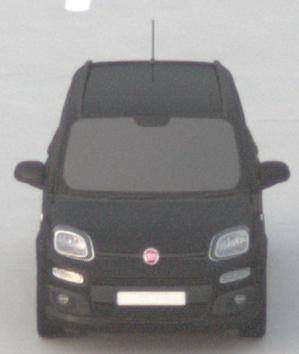
Make: Fiat
Model: Panda 1.2 8V
Detailed model: Panda (312)
Model produced from: 2013/02
Model produced until: 2013/12
Doors: 5
Color: black
Road condition: dry road
Daytime: sunrise or sunset
Contrast: low contrast